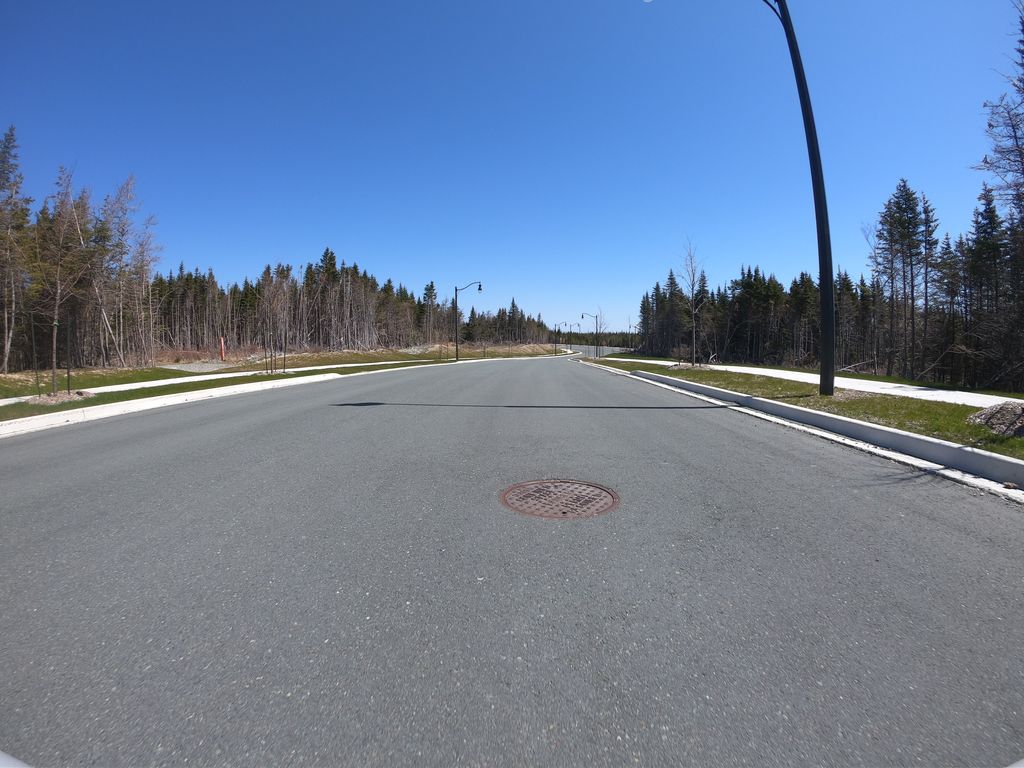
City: st_johns